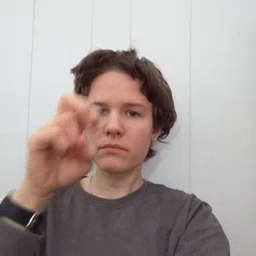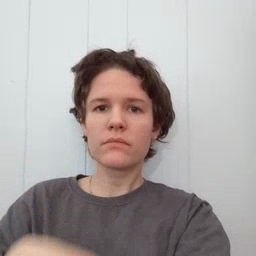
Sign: jump